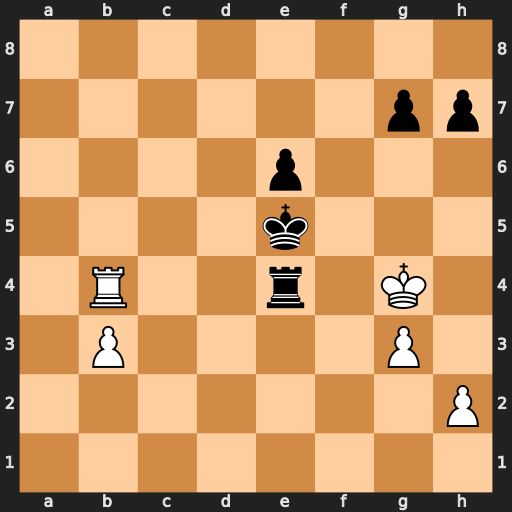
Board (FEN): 8/6pp/4p3/4k3/1R2r1K1/1P4P1/7P/8
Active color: w
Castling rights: -
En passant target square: -
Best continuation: Rxe4+ Kxe4 b4 e5 b5